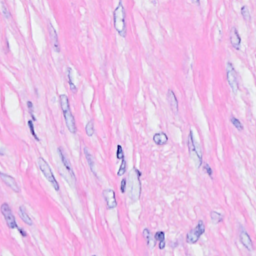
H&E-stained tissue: Breast